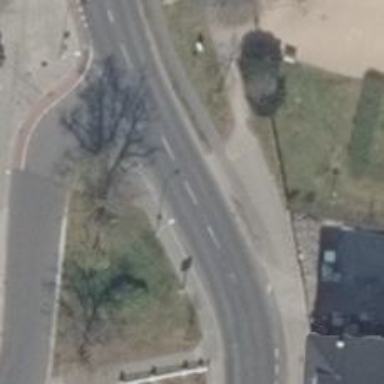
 and cycleway on the right with kerb for separation."